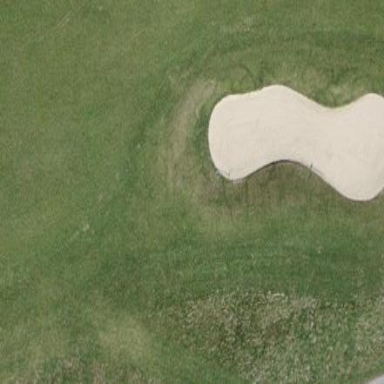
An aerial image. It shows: Golf bunker filled with natural sand.